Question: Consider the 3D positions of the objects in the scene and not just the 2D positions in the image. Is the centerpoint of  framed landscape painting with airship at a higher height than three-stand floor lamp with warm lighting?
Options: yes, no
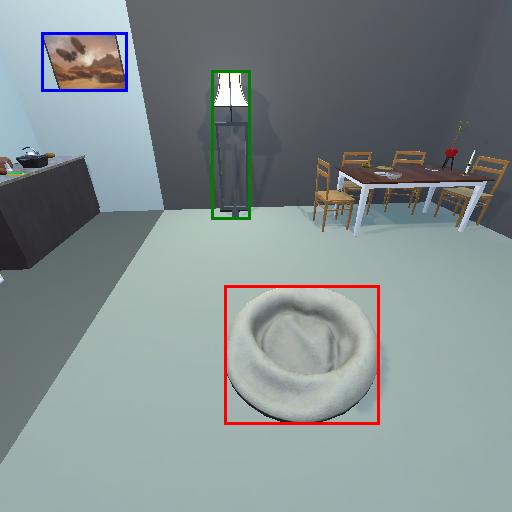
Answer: yes